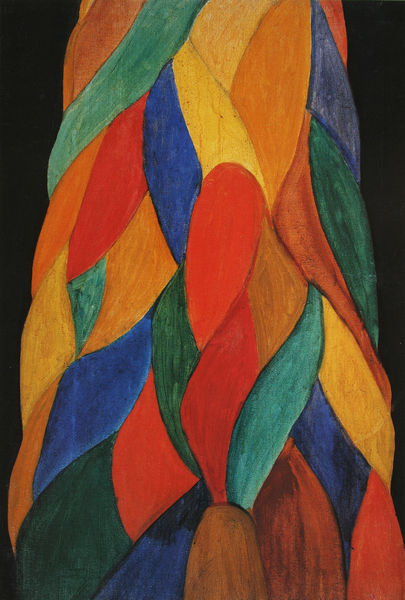
Titel: Bewegung im Raum
Künstler: Michail Matjuschin
Standort: St. Petersburg
Institution: Staatliches Russisches Museum
Schlagwörter: blau, feuer, gemälde, aquarell, gelb, grün, ocker, braun, bunt, hintergrund, orange, schwarz, türkis, rot, hochformat, malerei, muster, ornament, band, kontrast, farbig, moderne, abstrakt, farben, fläche, modern, farbe, zopf, flechten, tusche, wasserfarben, flamme, geflecht, flammen, gewunden, bleistift, organisch, fragment, geflochten, wien, klee, verflochten, fragmente, hintergrunf, mix, unsauber, lasiere3nd, ladierend